Interaction volume radius: 5 \u00c5
Interaction volume height: 10 \u00c5
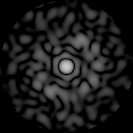
Disorder parameter: 0.8243